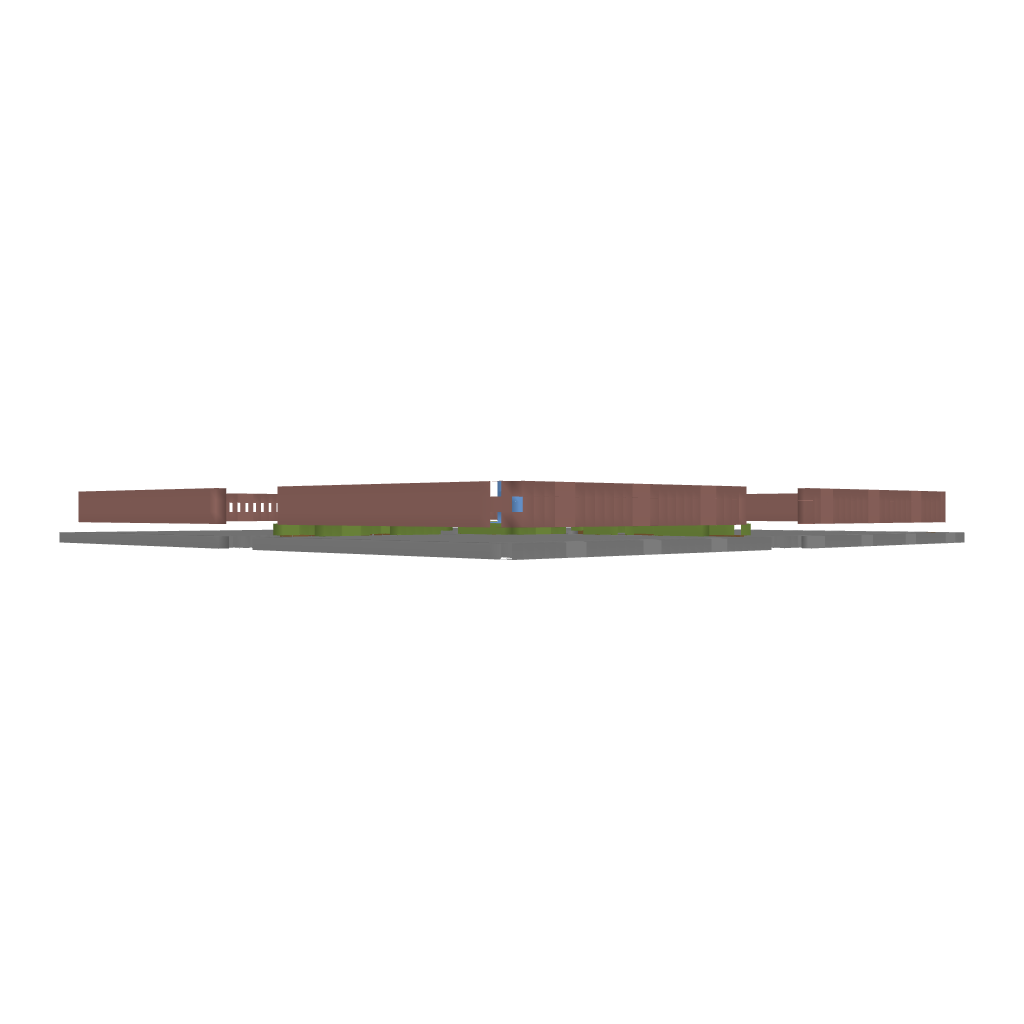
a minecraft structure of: Roman Garden bad low quality